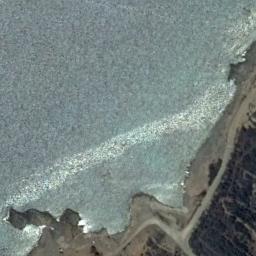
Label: beach